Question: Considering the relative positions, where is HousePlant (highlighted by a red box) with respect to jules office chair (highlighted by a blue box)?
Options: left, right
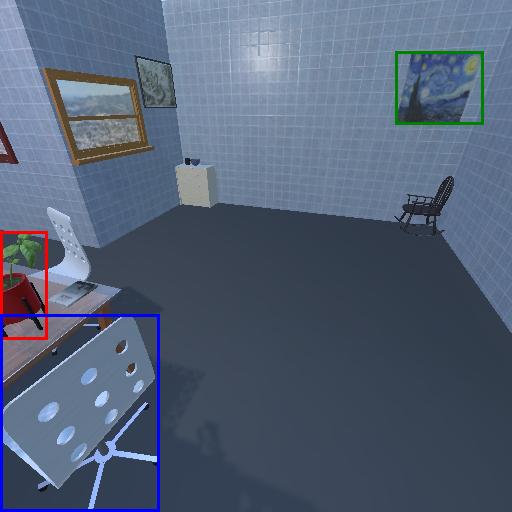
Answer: left